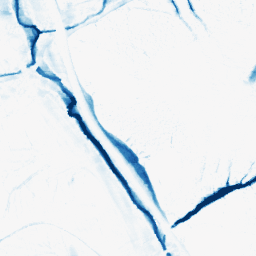
Category: morphological
Decomposition family: morphological_ellipse
Decomposition parameters: operation: closing
width: 10
height: 20
Upsampling method: regularized
Upsampling parameters: scale: 4
lambda_reg: 0.01
Upsampling scale: 4